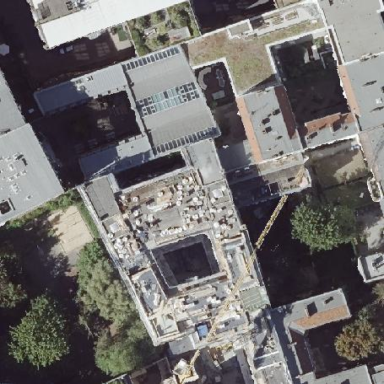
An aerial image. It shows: Building consisting of apartments.